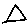
Label: triangle